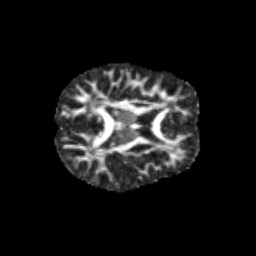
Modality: FA
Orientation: axial
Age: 9
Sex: male
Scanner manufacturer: siemens
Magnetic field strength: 3 T
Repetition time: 3.8 s
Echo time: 0.07 s